Question: Can I use Virtual Buttons, that are children of an Image target, to move an object that it not a child of the image target?
If yes, how do I script the same?
If no, are there any other ways around this?
From this picture, you'll understand what I'm trying to do.

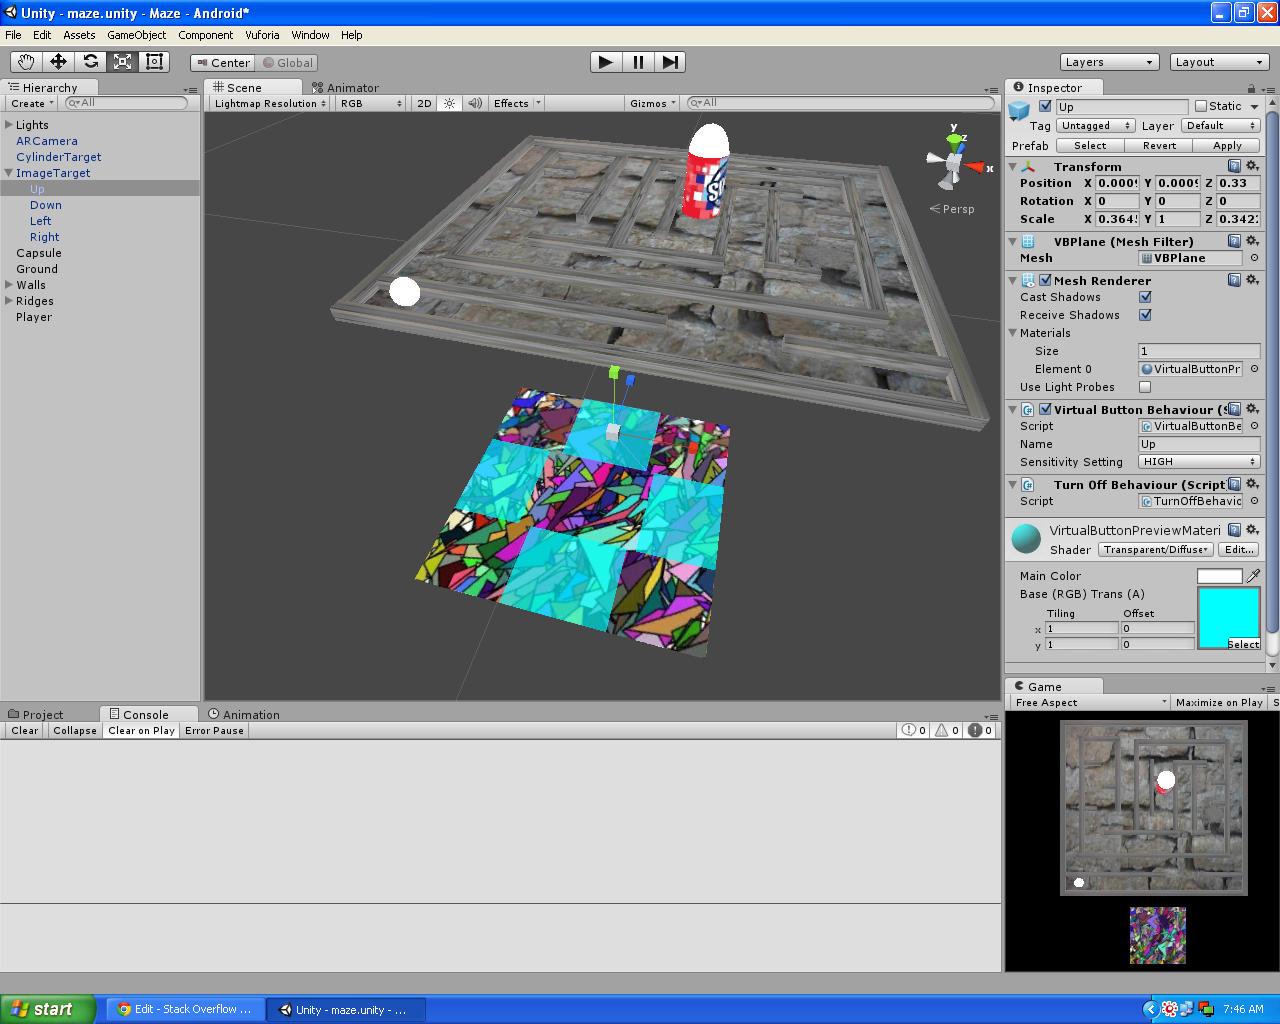
Answer: Try this on for size.
On your Image Target, attach this script to it.
Basically you would used FindChild or something, but instead leave the gameobject public on the class. This way you can assign it directly to anything on your scene through the inspector.
And TADAA!
'''
using UnityEngine;
using System.Collections.Generic;
public class VirtualButtonEvent : MonoBehaviour, IVirtualButtonEventHandler {
public GameObject Sphere;
public float speed;
// register buttons for event handling
void Start() {
VirtualButtonBehaviour[] vbs = GetComponentsInChildren<VirtualButtonBehaviour>();
for (int i = 0; i < vbs.Length; ++i) { vbs[i].RegisterEventHandler(this); }
}
// button is "pressed" to move Sphere
public void OnButtonPressed(VirtualButtonAbstractBehaviour vb) {
if (vb.VirtualButtonName=="Up") {
Sphere.rigidbody.AddForce(new Vector3 (0, 0, speed) * speed);
}
if (vb.VirtualButtonName=="Down") {
Sphere.rigidbody.AddForce(new Vector3 (0, 0, -speed) * speed);
}
if (vb.VirtualButtonName=="Left") {
Sphere.rigidbody.AddForce(new Vector3 (-speed, 0, 0) * speed);
}
if (vb.VirtualButtonName=="Right") {
Sphere.rigidbody.AddForce(new Vector3 (speed, 0, 0) * speed);
}
}
// Release to stop Sphere? (Maybe. Don't think this will stop the ball from moving.
public void OnButtonReleased(VirtualButtonAbstractBehaviour vb) {
if (vb.VirtualButtonName=="Up") {
Sphere.rigidbody.AddForce(new Vector3 (0, 0, 0));
}
if (vb.VirtualButtonName=="Down") {
Sphere.rigidbody.AddForce(new Vector3 (0, 0, 0));
}
if (vb.VirtualButtonName=="Left") {
Sphere.rigidbody.AddForce(new Vector3 (0, 0, 0));
}
if (vb.VirtualButtonName=="Right") {
Sphere.rigidbody.AddForce(new Vector3 (0, 0, 0));
}
}
}
'''